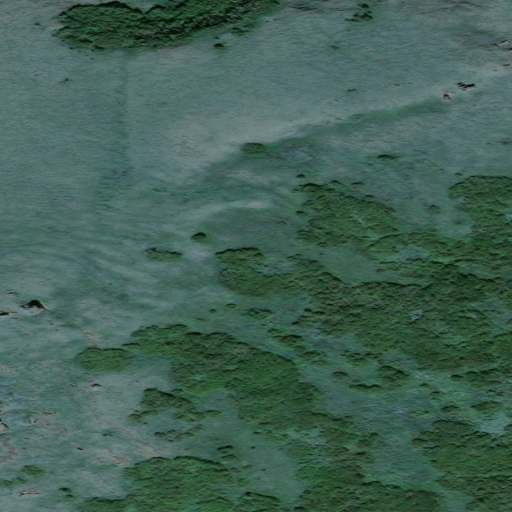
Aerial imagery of mountain in Alaska named Elbow Mountain containing only unknown